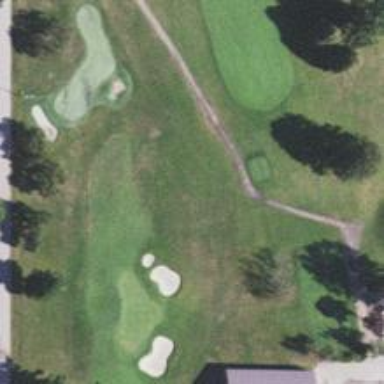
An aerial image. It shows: Service road designated as golf cart path.